Question: I want to make a highchart like this <URL>
I need to transmit I parameter to my stored procedure in Roomtypereservations.RoomTypeByDate(i); When i is 1 I get data for january, i is 2 data for february......
'''
public ActionResult Gresit()
{
DBContext.Current.Open();
List<Series> allSeries = new List<Series>();
List<Roomtypereservations> rezervari = new List<Roomtypereservations>();
for (int i =1; i < 13; i++)
{
rezervari = Roomtypereservations.RoomTypeByDate(i);
var results = new object[4];
foreach (var a in rezervari)
{
results = (new object[] { a.NumRezervari });
allSeries.Add(new Series
{
Name = a.Room_Type,
//Data = new Data(myData)
Data = new Data(results.ToArray())
});
}
};
Highcharts charts = new Highcharts("chart")
.InitChart(new Chart { DefaultSeriesType = ChartTypes.Spline, })
.SetTitle(new Title { Text = "Gradul De Ocupare pe luni" })
.SetXAxis(new XAxis { Categories = Reservation.Categories })
.SetYAxis(new YAxis
{
Title = new YAxisTitle { Text = "Numarul de Camere" },
Labels = new YAxisLabels { Step = 5, Formatter = "function() { return this.value}" }
})
.SetTooltip(new Tooltip
{
Crosshairs = new Crosshairs(true),
Shared = true
})
.SetPlotOptions(new PlotOptions
{
Spline = new PlotOptionsSpline
{
Marker = new PlotOptionsSeriesMarker
{
Radius = 4,
LineColor = ColorTranslator.FromHtml("#666666"),
LineWidth = 1
}
}
})
.SetSeries(allSeries.Select(s => new Series { Name = s.Name, Data = s.Data }).ToArray());
return View(charts);
}
'''
But I am doing something wrong because I get this: All my data is showed for january. What am I doing wrong?

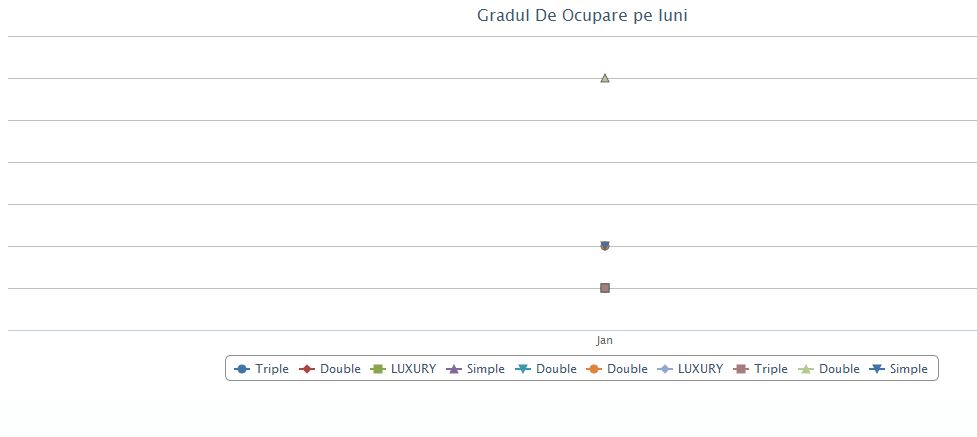
Answer: That is because you are looping through and creating a series for each data point. You need to take the allSeries.Add statement out of the foreach structure. Try using the below modified for structure:
'''
for (int i =1; i < 13; i++)
{
rezervari = Roomtypereservations.RoomTypeByDate(i);
var results = new List<object>();
foreach (var a in rezervari)
{
results.Add(a.NumRezervari);
}
allSeries.Add(new Series
{
Name = a.Room_Type,
Data = new Data(results.ToArray())
});
}
'''
By the looks of it you are creating up to 12 different Series.